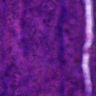
Metastatic tissue present: no